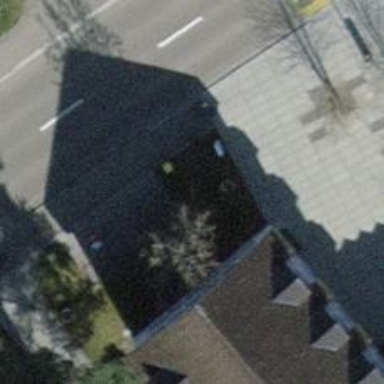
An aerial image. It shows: Post box.